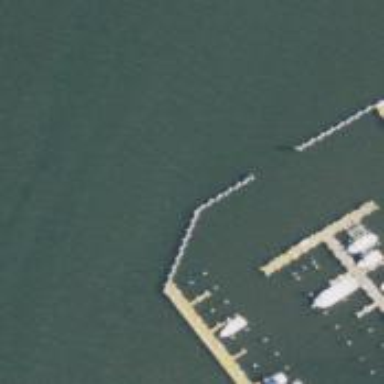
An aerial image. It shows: Breakwater structure.